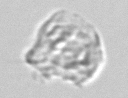
Label: detritus_transparent